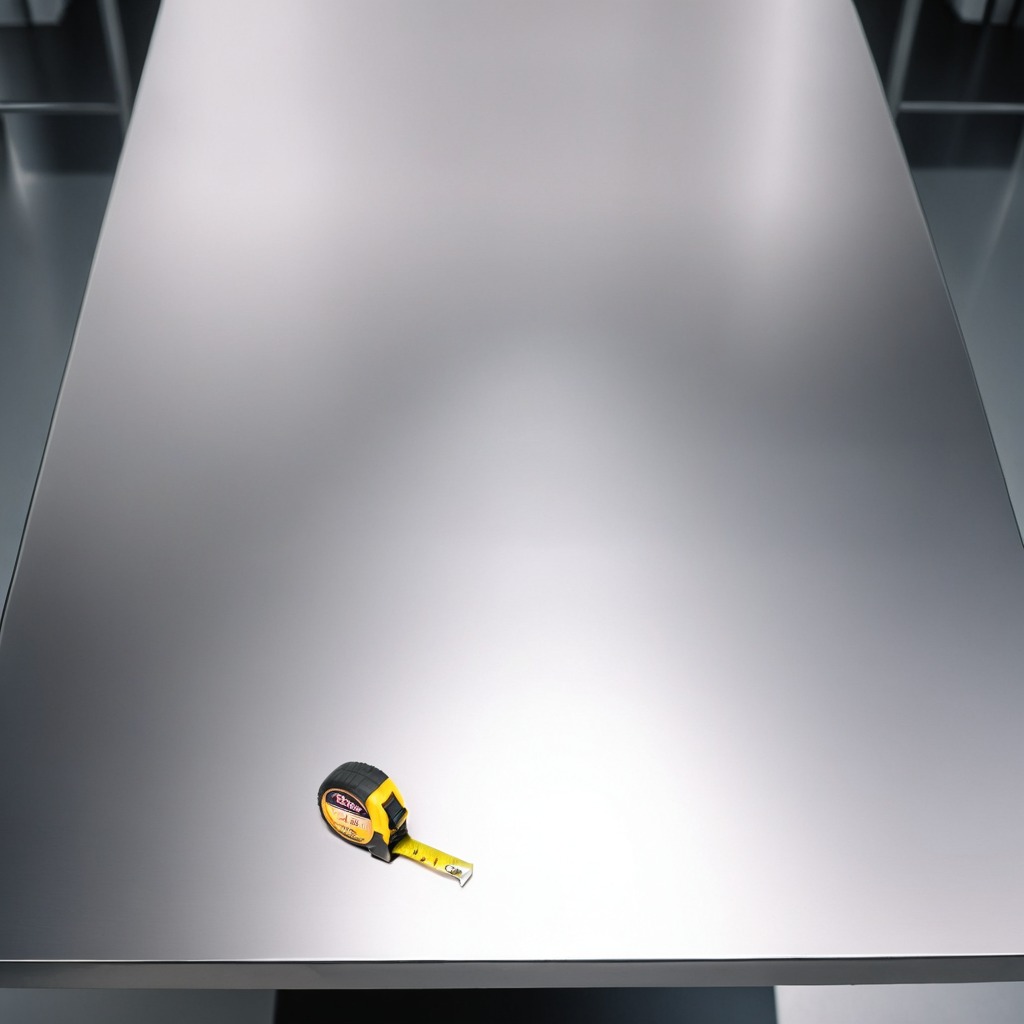
A measuring tape is lying on the stainless steel table in a high-end prototyping lab.